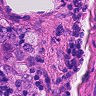
Metastatic tissue present: yes